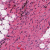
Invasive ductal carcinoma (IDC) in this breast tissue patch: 0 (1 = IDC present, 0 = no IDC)